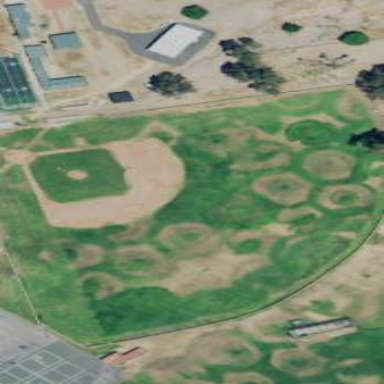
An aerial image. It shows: Baseball pitch for leisure land.